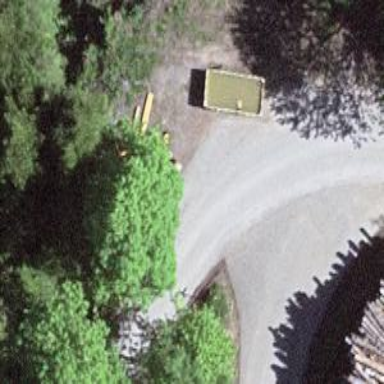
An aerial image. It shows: Picnic table located in leisure land area.